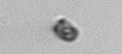
Label: nanoplankton_mix